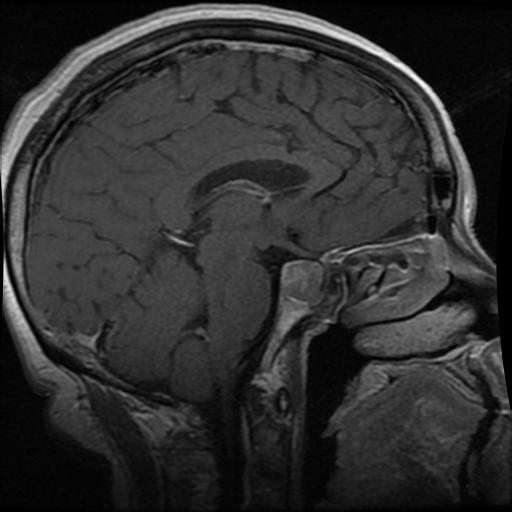
Label: pituitary